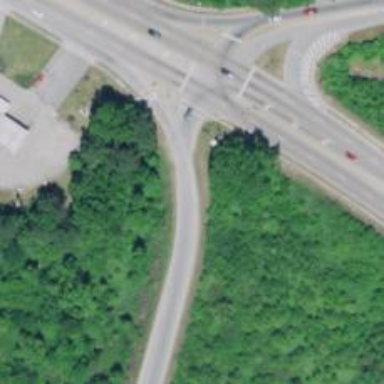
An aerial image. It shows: Asphalt motorway link.